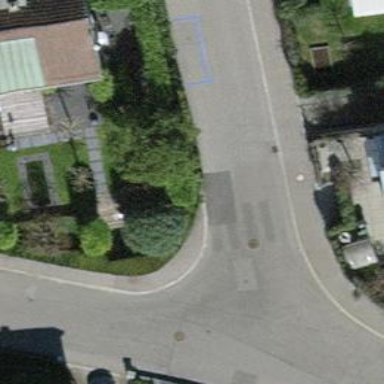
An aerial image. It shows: Kerb serving as barrier.